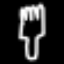
Label: fork